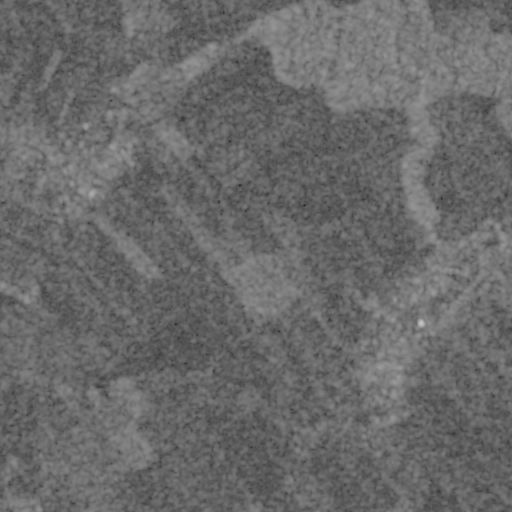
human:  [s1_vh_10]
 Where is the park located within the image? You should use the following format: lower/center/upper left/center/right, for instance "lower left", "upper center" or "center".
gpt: The park is located in the upper left of the image.
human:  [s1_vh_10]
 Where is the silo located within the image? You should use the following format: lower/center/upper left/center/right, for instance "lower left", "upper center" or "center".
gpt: The silo is located in the center left of the image.
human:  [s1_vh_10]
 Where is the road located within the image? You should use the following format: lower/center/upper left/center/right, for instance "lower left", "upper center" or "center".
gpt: There is no road in the image.

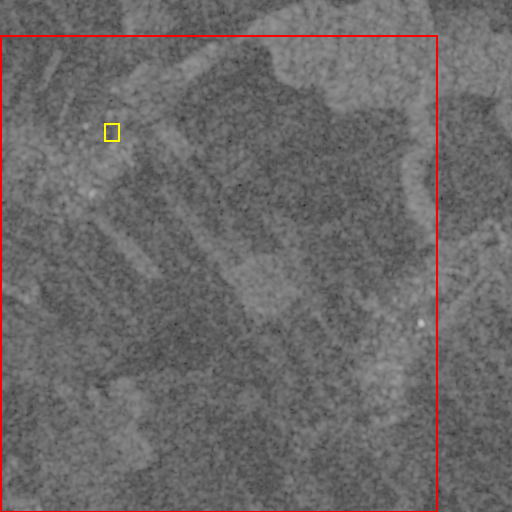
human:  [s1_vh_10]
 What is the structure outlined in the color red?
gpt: The structure outlined in red is a crop field.
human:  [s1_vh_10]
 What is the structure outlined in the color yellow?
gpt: The structure outlined in yellow is a park.
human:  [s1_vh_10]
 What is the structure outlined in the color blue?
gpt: There is no blue outline.